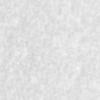
Label: no_change